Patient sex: M
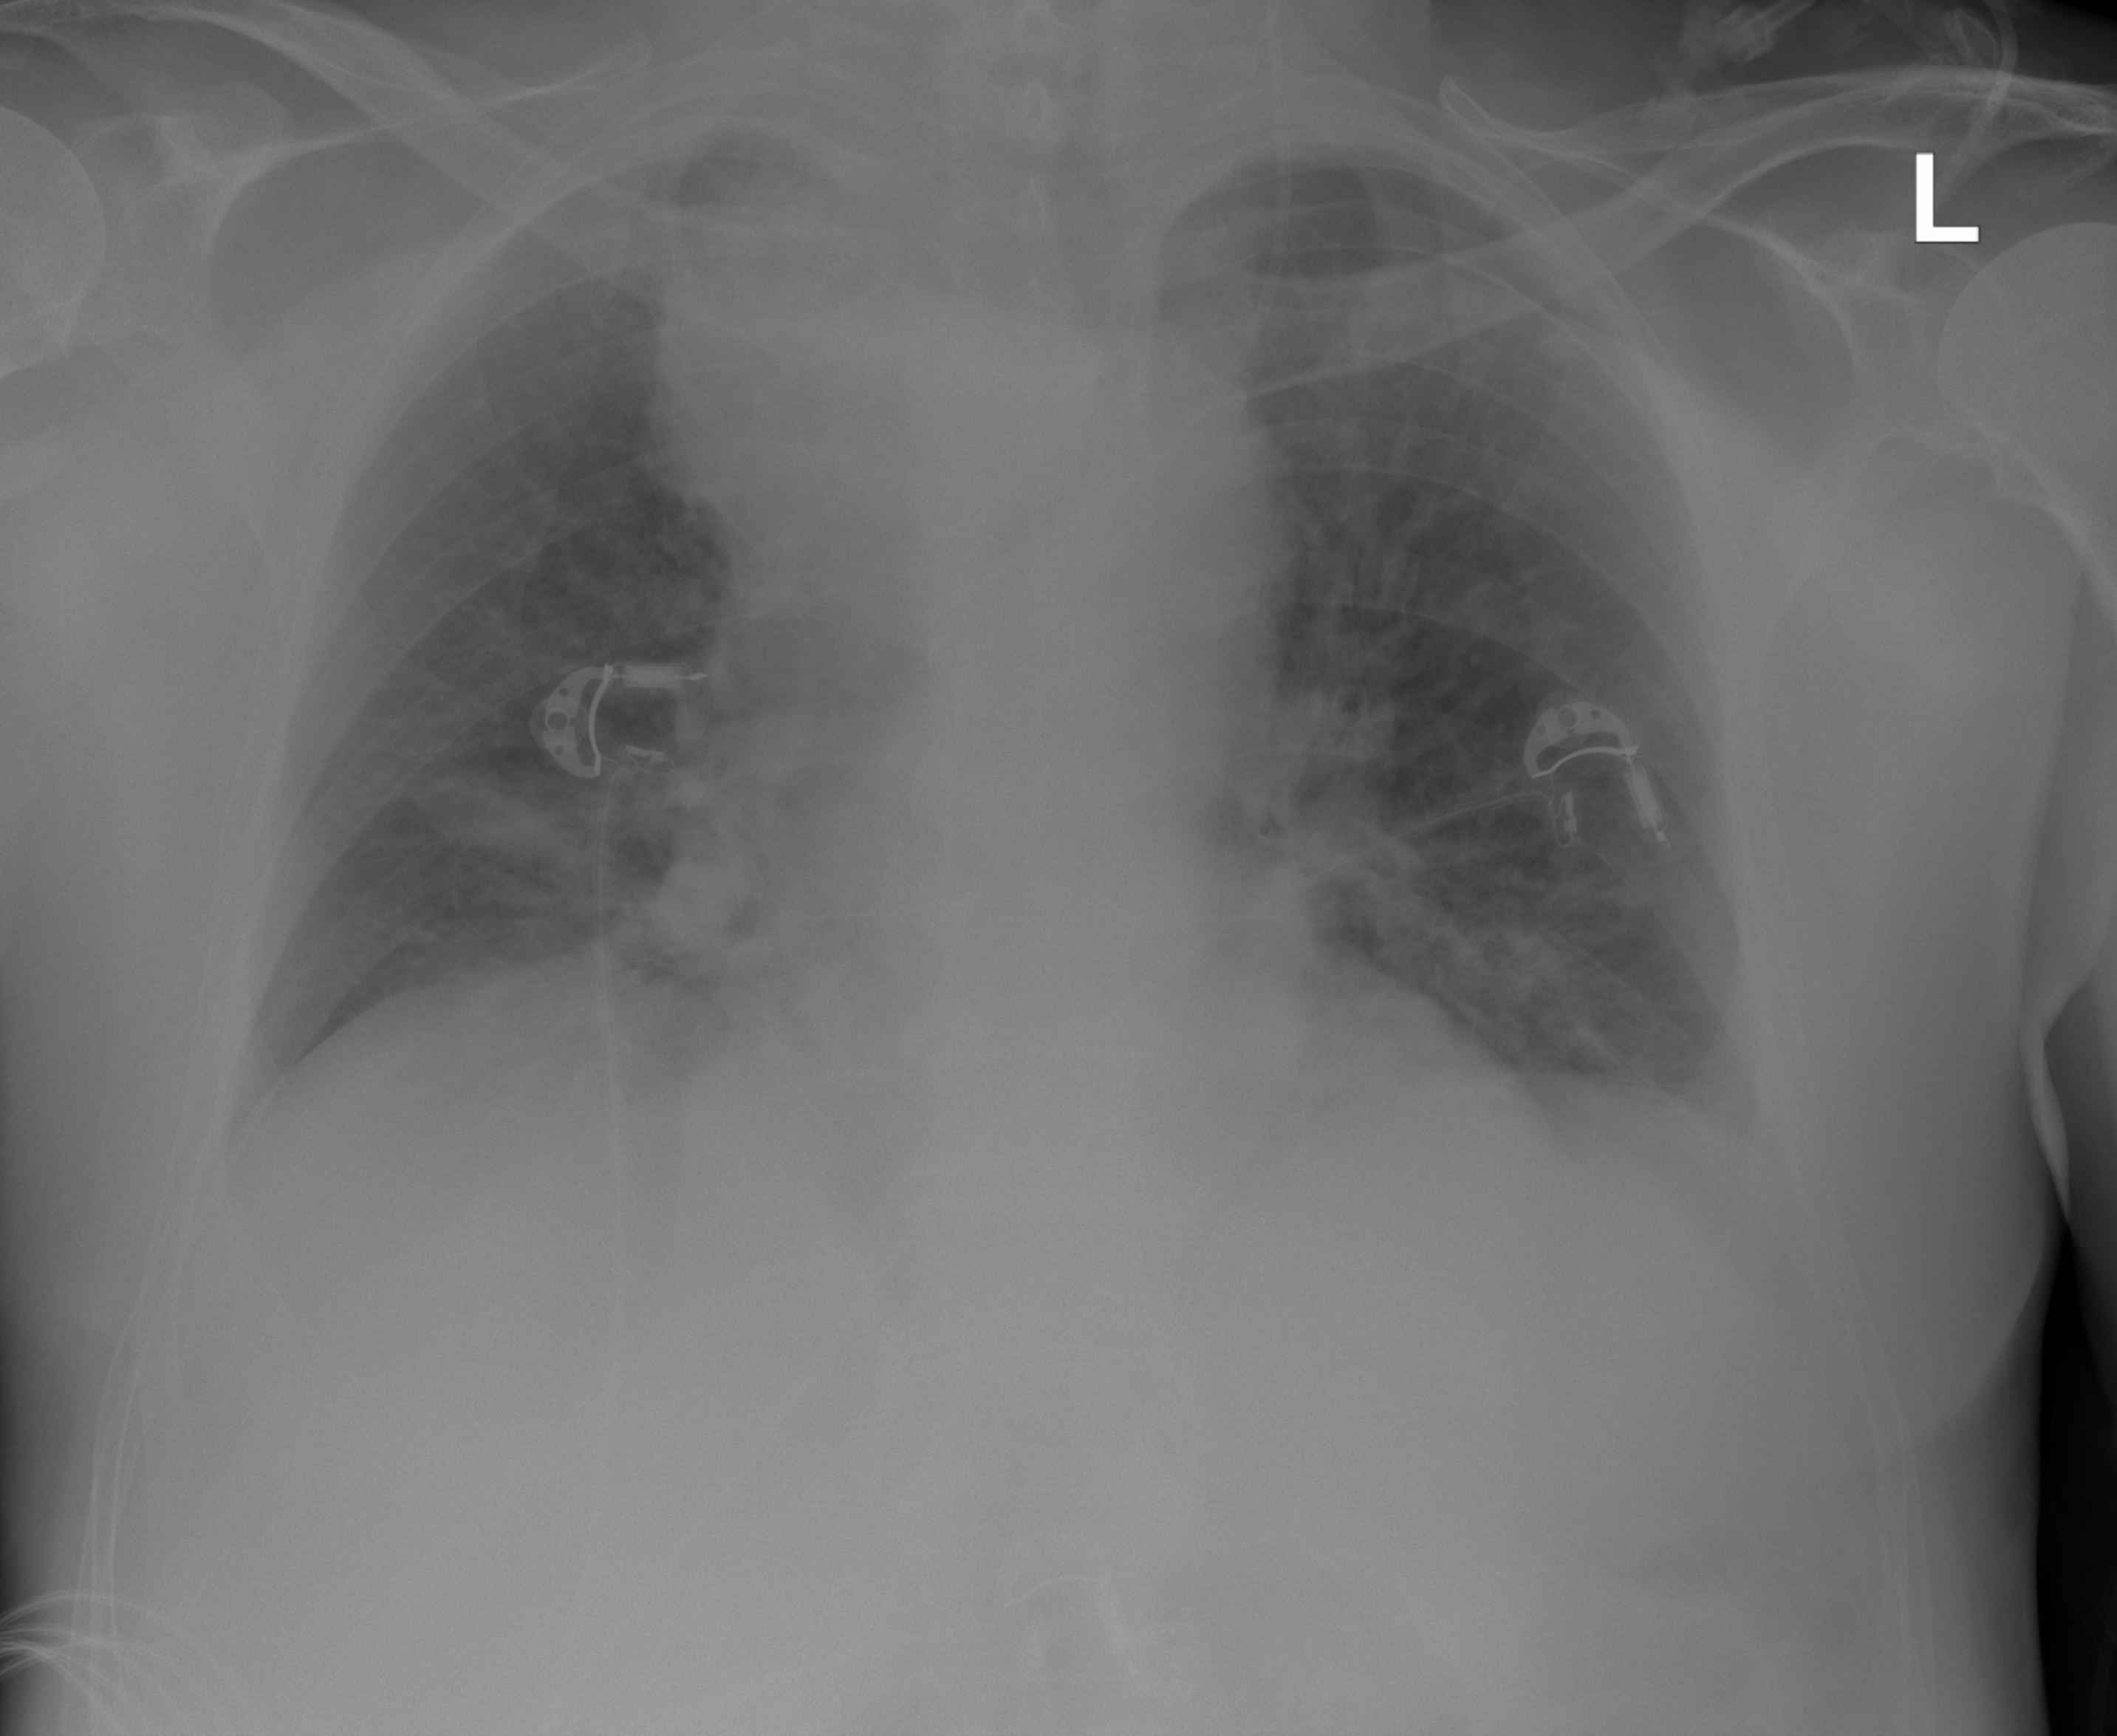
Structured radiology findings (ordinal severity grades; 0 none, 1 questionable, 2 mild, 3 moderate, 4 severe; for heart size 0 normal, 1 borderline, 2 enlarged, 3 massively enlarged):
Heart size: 1
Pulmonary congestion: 2
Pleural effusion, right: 0
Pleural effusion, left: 2
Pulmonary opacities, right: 1
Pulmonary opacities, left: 1
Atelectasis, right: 2
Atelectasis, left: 2